Aerial crown-view tile of a tropical tree (Barro Colorado Island, Panama), acquired 20240716:
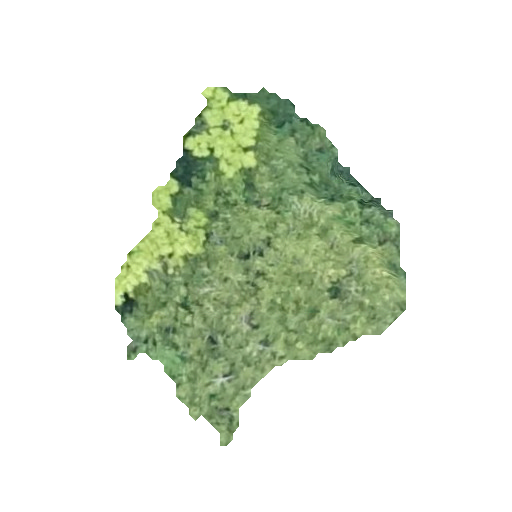
Species: Protium stevensonii
GBIF accepted scientific name: Tetragastris panamensis
Crown area: 96.062 m²